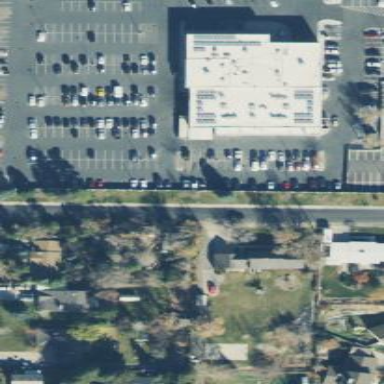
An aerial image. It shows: Retail area.